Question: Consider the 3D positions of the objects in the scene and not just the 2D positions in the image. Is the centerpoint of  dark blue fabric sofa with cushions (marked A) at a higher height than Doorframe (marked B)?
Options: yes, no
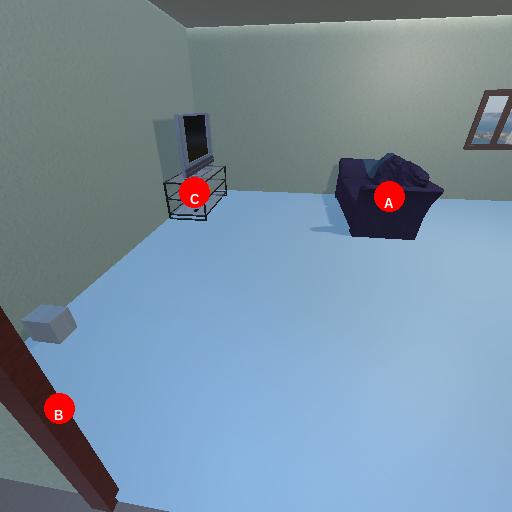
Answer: yes